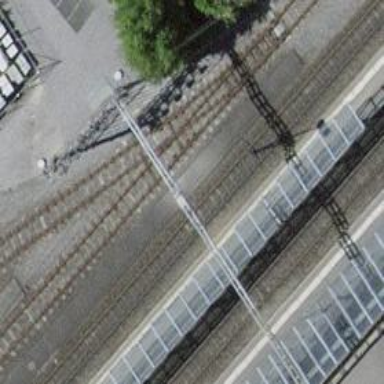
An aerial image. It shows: Light rail stop position on the railway.